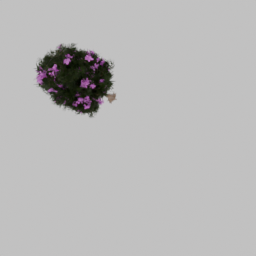
Label: nature